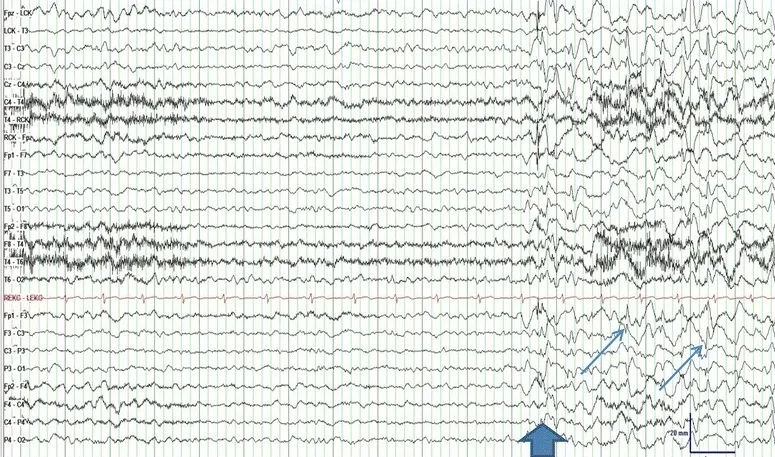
Onset of NCSE (thick arrow) on initial EEG after admission. This epoch of the EEG shows onset of NCSE with diffuse slowing of 2- to 2.5-Hz delta and left greater than right hemispheric spikes (thin arrows).
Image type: electrography (eeg)